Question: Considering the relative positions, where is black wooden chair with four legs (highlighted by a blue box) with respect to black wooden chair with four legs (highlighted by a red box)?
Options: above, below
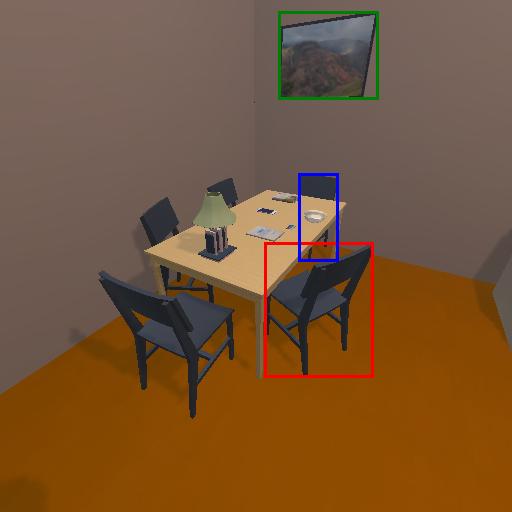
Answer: above